Field crop: maize
Growth stage: 2
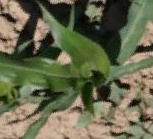
Species: maize